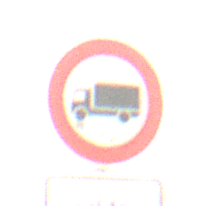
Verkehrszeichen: VerbotFuerKraftfahrzeugeUeberDreiKommaFuenfTonnen
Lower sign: ZeitangabenMitBeschraenkungAufWochentage1
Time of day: MorningAfternoon
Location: Outdoor (Suburban)
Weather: Clear
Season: NotSpecified
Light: Natural